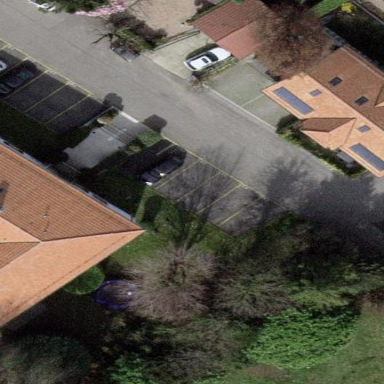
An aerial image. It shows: Parking available on the street side.